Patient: sex F, age 27
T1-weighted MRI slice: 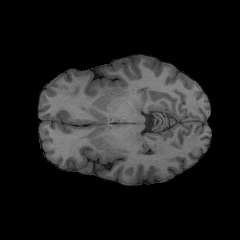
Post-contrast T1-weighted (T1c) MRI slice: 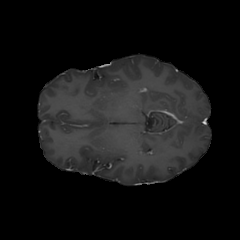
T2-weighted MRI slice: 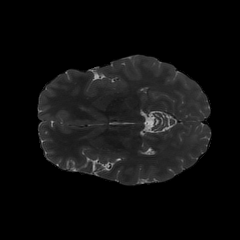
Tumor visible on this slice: no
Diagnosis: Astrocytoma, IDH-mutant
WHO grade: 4